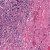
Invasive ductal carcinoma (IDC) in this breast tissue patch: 1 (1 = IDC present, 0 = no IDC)